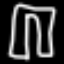
Label: pants